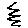
Label: zigzag